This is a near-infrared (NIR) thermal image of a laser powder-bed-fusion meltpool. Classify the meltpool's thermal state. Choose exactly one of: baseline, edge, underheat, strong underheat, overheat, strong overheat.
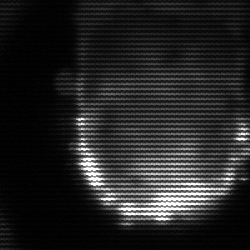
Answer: baseline